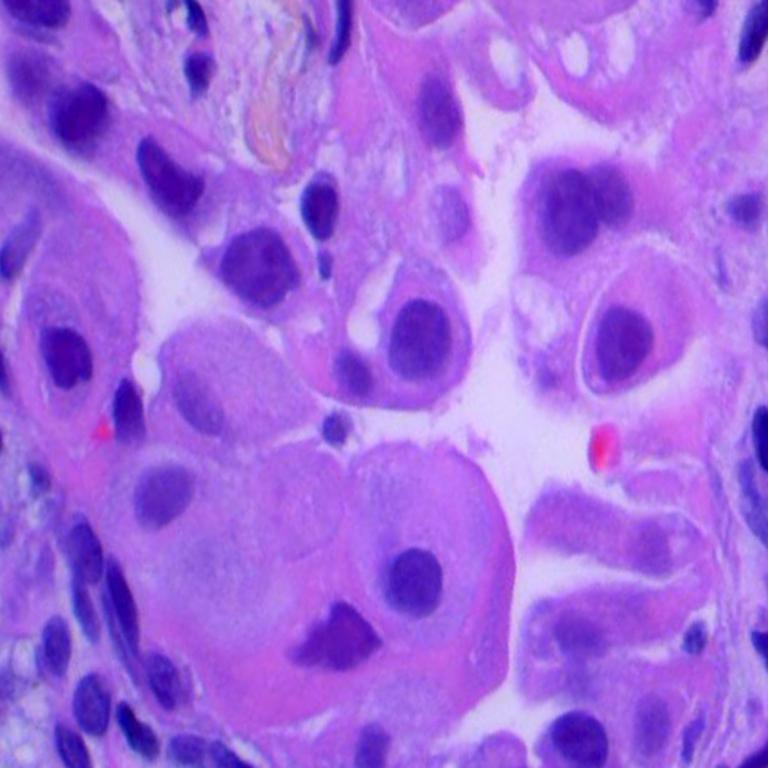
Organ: lung
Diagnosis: adenocarcinomas